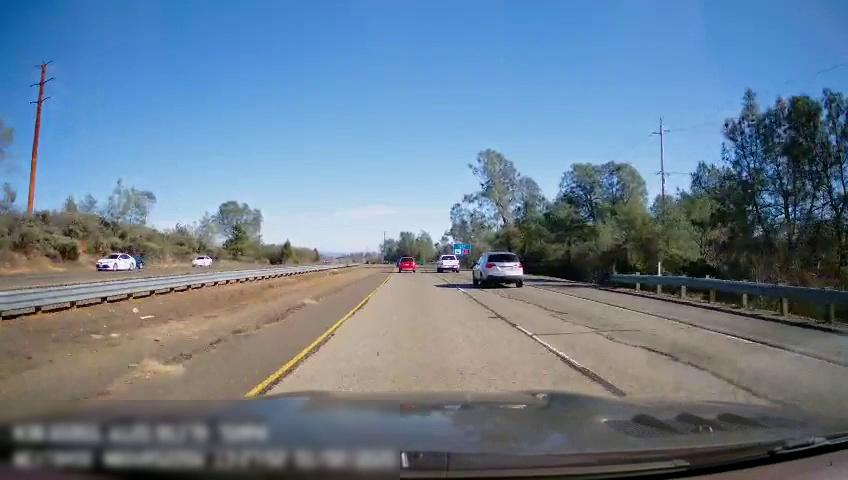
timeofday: Day
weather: Sunny
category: Drivable Space
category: Drivable Space
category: Vehicles | SUV
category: Vehicles | SUV
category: Vehicles | Truck
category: Vehicles | Car
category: Vehicles | Car
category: Vehicles | Car
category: Lanes | Current Lane
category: Lanes | Current Lane
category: Lanes | Alternate Lane
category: Traffic | Signs